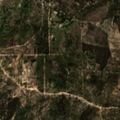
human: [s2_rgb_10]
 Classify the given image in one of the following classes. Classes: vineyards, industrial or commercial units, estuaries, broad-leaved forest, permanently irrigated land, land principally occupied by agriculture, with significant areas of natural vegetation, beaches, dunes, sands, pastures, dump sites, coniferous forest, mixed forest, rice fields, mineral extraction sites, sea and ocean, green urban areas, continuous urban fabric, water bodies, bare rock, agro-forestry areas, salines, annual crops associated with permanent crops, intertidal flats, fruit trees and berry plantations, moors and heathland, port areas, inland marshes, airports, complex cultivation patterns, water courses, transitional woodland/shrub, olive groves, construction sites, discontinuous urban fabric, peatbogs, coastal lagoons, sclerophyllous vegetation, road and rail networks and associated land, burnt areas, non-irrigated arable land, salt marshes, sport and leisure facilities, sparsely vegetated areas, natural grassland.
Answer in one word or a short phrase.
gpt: land principally occupied by agriculture, with significant areas of natural vegetation, broad-leaved forest, mixed forest, transitional woodland/shrub